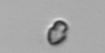
Label: Heterocapsa_rotundata